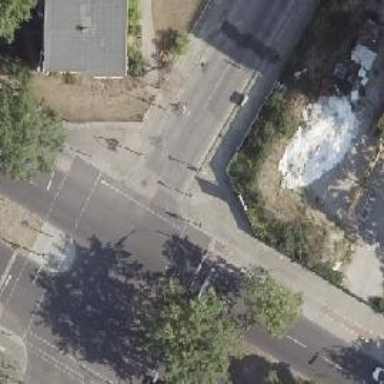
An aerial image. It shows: Road with traffic signals.